Question: '''
@nColumns: 3;
@sSurfaceWidth: 960px;
@sGutter: 10px;
@sBaseEntityWidth: (@sSurfaceWidth / @nColumns) - (@sGutter * 4);
@sBaseEntityHeight: 200px;
.entity {
display: inline-block;
position: relative;
margin: @sGutter;
&.small {
width: @sBaseEntityWidth;
height: @sBaseEntityHeight;
}
&.medium {
width: (@sBaseEntityWidth * 2) + (@sGutter * 2);
height: @sBaseEntityHeight;
}
&.large {
width: (@sBaseEntityWidth * 3) + (@sGutter * 4);
height: @sBaseEntityHeight;
}
}
'''
And here is the result (Yellow line added for emphasis):

: Removed shadows to ensure that wasn't causing an issue.
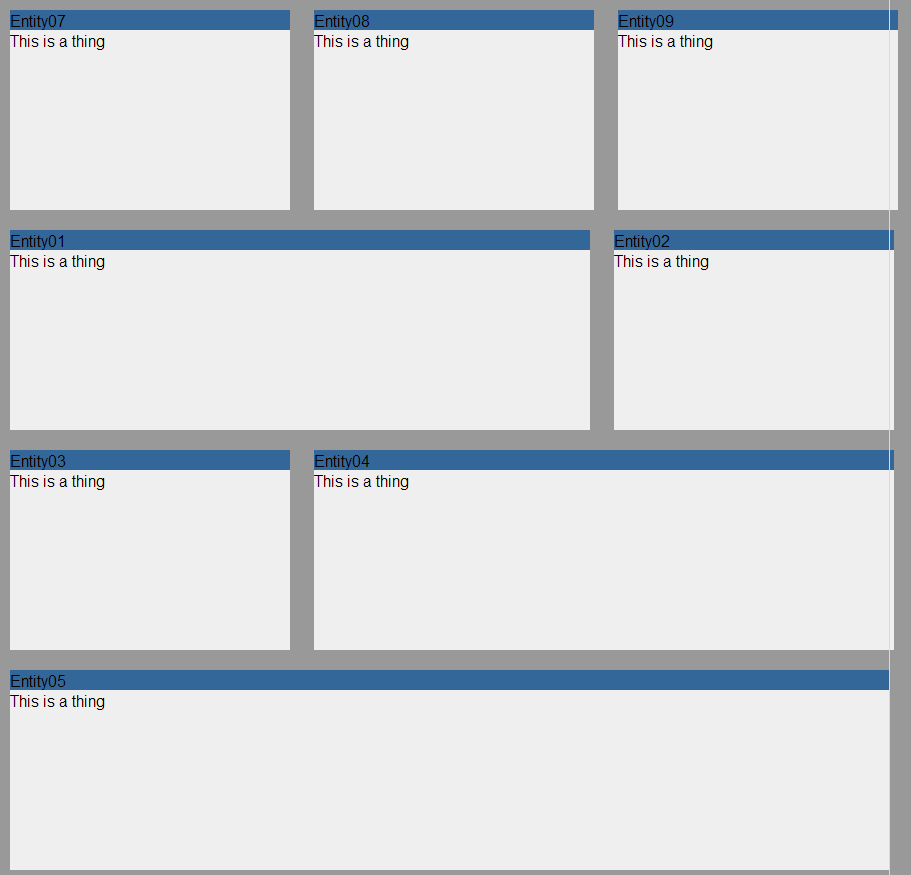
Answer: It will be whitespace added between 'inline-block' elements. When creating 'inline-block' grids there needs to be no whitespace in your markup between each 'li'.
This is usually achieved one of two ways. Either remove it:
'''
<li>Item 1</li><li>Item 2</li>
'''
Which can be formatted for readability like so:
'''
<li>
Item 1
</li><li>
Item 2
</li>
'''
Or use HTML comments to remove whitespace:
'''
<li>Item 1</li><!--
--><li>Item 2</li>
'''
This is the one drawback of using 'inline-block' for layout, but once you know the trick it's not a big deal. It just makes your markup look ugly!
Another trick to using inline-block for layout: Add the declaration 'vertical-align:top' to your '.entity' items. This eliminates vertical whitespace, and fixes alignment issues when the items are of varying heights.